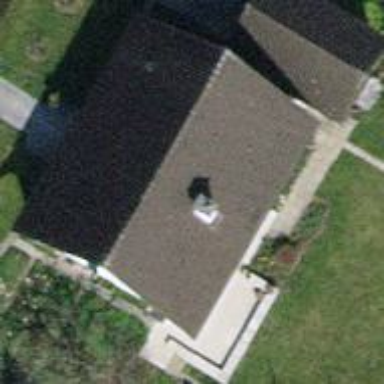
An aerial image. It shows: Detached building.